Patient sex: M
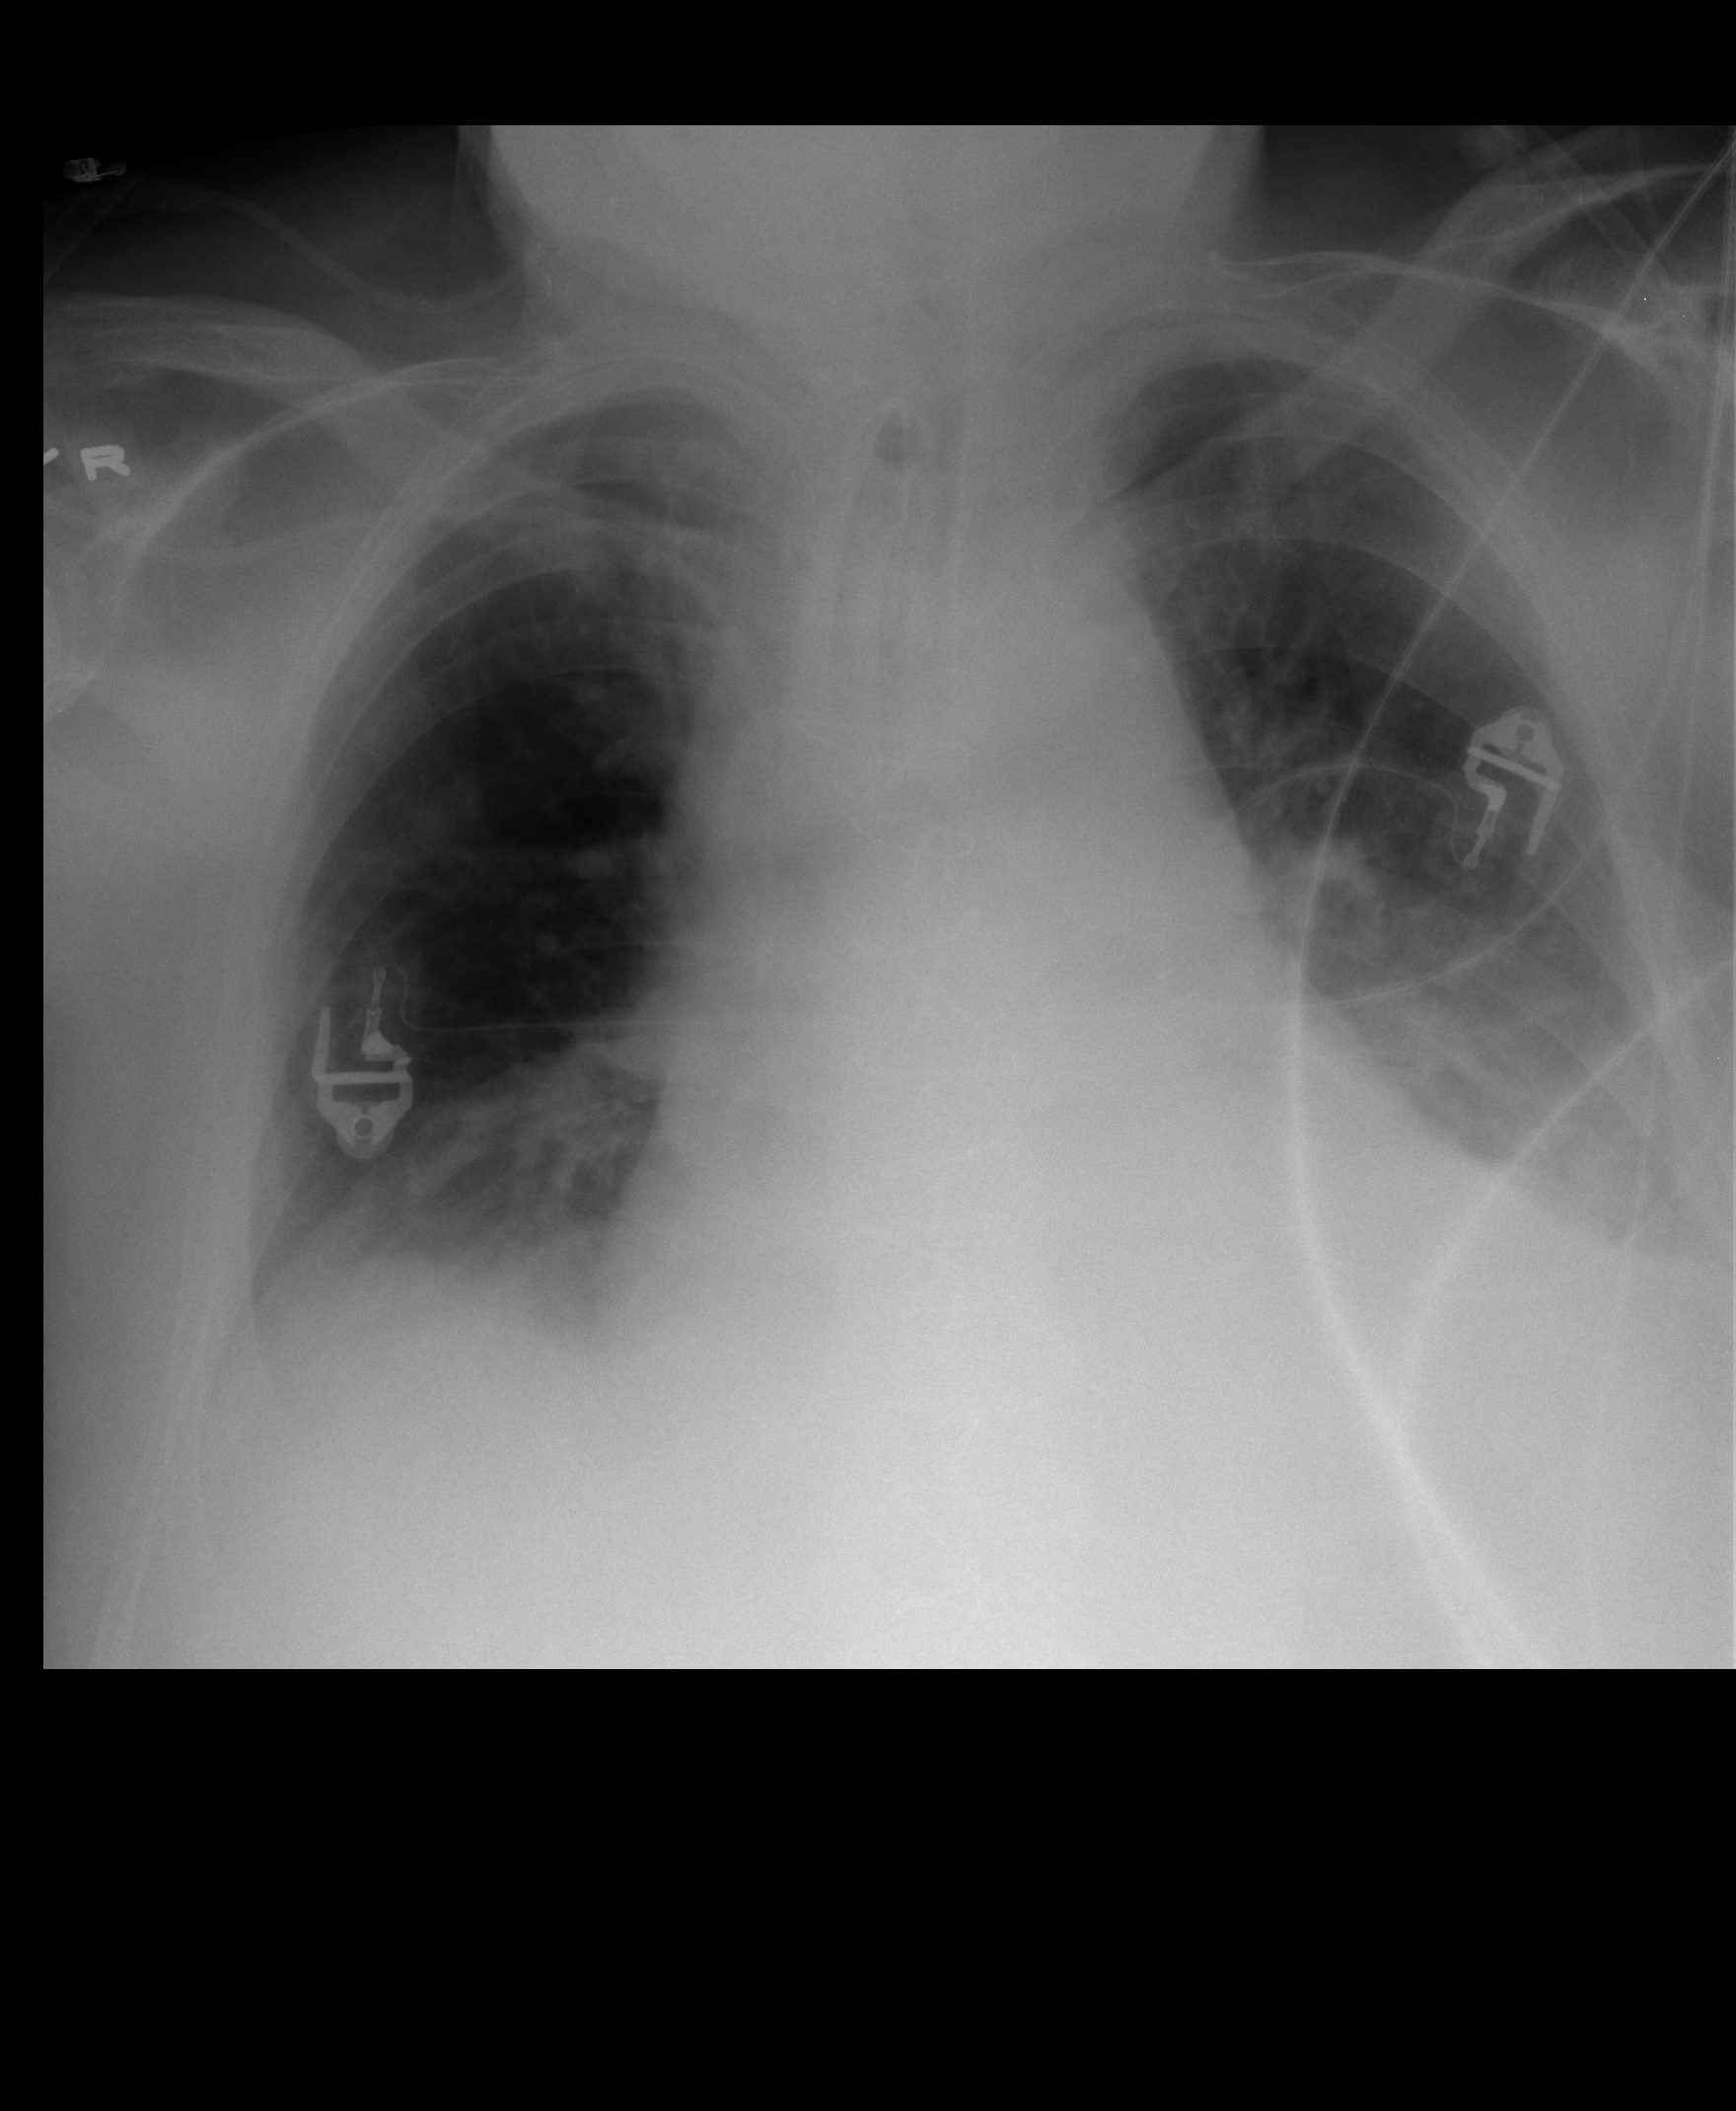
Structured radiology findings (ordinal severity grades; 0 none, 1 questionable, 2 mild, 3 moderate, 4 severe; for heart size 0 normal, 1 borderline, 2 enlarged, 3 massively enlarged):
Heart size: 2
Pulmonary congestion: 2
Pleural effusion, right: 1
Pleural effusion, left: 2
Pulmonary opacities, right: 1
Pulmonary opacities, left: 2
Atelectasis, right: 2
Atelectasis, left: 2